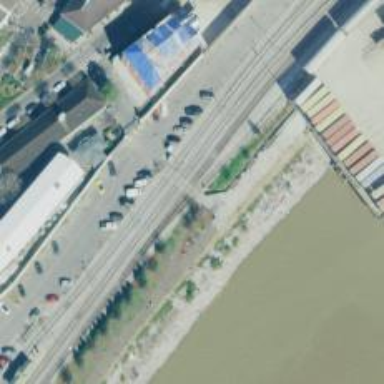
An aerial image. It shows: Railway siding for service.